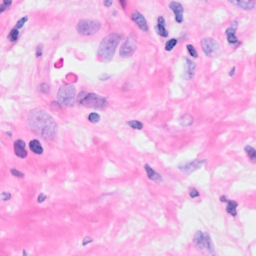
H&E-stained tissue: Breast